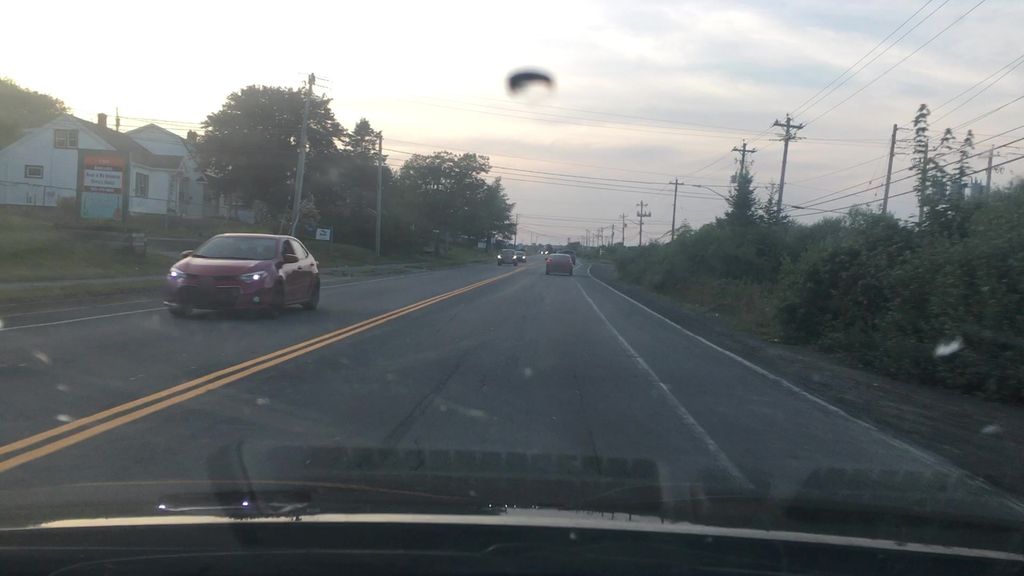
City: halifax